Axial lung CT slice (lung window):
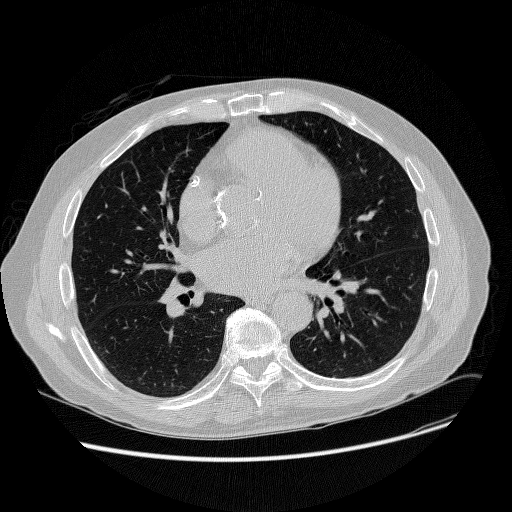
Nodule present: no